Field crop: tomato
Growth stage: 1
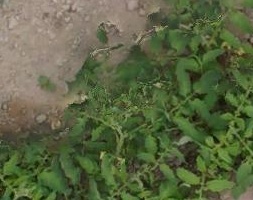
Species: tomato